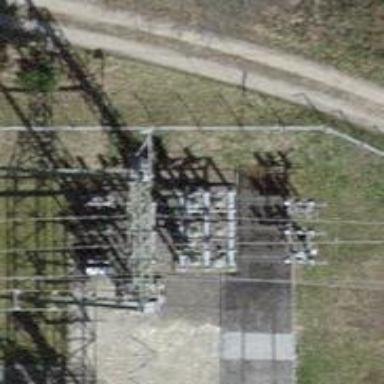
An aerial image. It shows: Three power lines with cables.